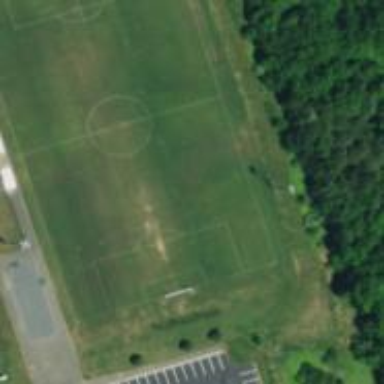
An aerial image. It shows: Soccer pitch designated for leisure and sports activities.